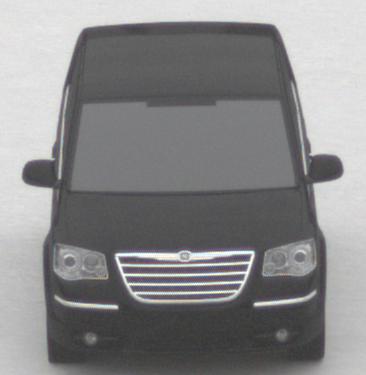
Make: Chrysler
Model: Grand Voyager 3.8
Detailed model: Grand Voyager
Model produced from: 2008/03
Model produced until: 2010/12
Doors: 5
Color: black
Road condition: dry road
Daytime: midday
Contrast: low contrast